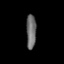
Tissue: lung
Cell type: Endothelial cells
Senescence score: 0.5761
Nuclear area (px): 333
Mean DAPI intensity: 107.841